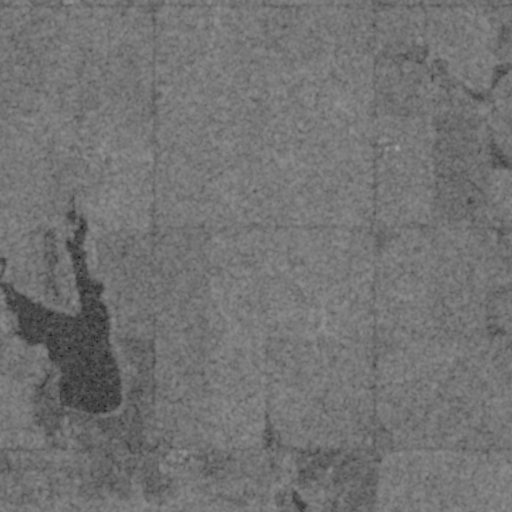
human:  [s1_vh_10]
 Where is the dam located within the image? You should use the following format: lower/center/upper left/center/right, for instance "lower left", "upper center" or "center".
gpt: The dam is located in the lower left of the image.
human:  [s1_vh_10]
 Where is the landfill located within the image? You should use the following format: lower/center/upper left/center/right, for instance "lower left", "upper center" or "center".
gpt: There is no landfill in the image.

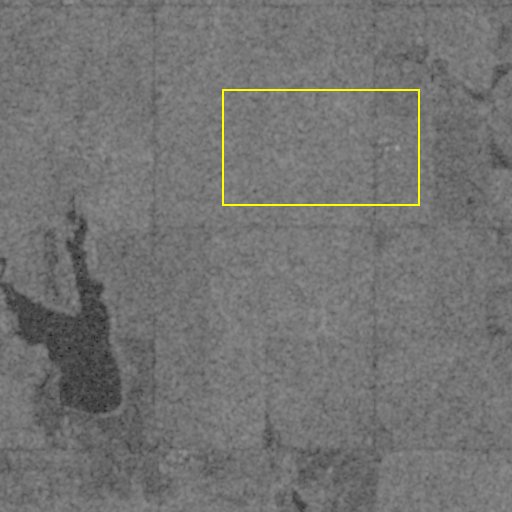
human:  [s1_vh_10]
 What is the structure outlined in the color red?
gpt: There is no red outline.
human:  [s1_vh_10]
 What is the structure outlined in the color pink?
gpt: There is no structure outlined in pink.